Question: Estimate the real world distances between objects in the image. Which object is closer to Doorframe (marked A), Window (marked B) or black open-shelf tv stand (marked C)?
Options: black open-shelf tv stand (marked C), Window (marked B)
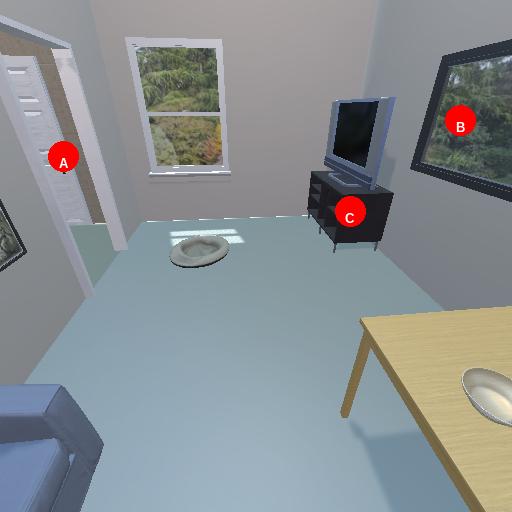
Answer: black open-shelf tv stand (marked C)